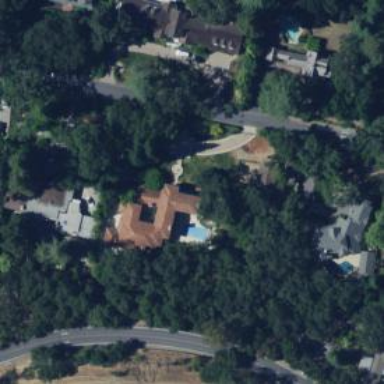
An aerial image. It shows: Driveway.